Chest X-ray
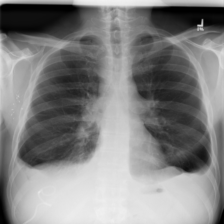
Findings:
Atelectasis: negative
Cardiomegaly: negative
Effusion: positive
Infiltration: negative
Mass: negative
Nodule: negative
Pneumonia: negative
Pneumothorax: negative
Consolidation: positive
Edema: negative
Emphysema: negative
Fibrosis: negative
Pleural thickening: negative
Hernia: negative